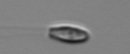
Label: Chrysochromulina